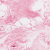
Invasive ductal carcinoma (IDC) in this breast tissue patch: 0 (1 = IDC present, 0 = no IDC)